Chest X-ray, PA view. Patient: 81 years old, sex F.
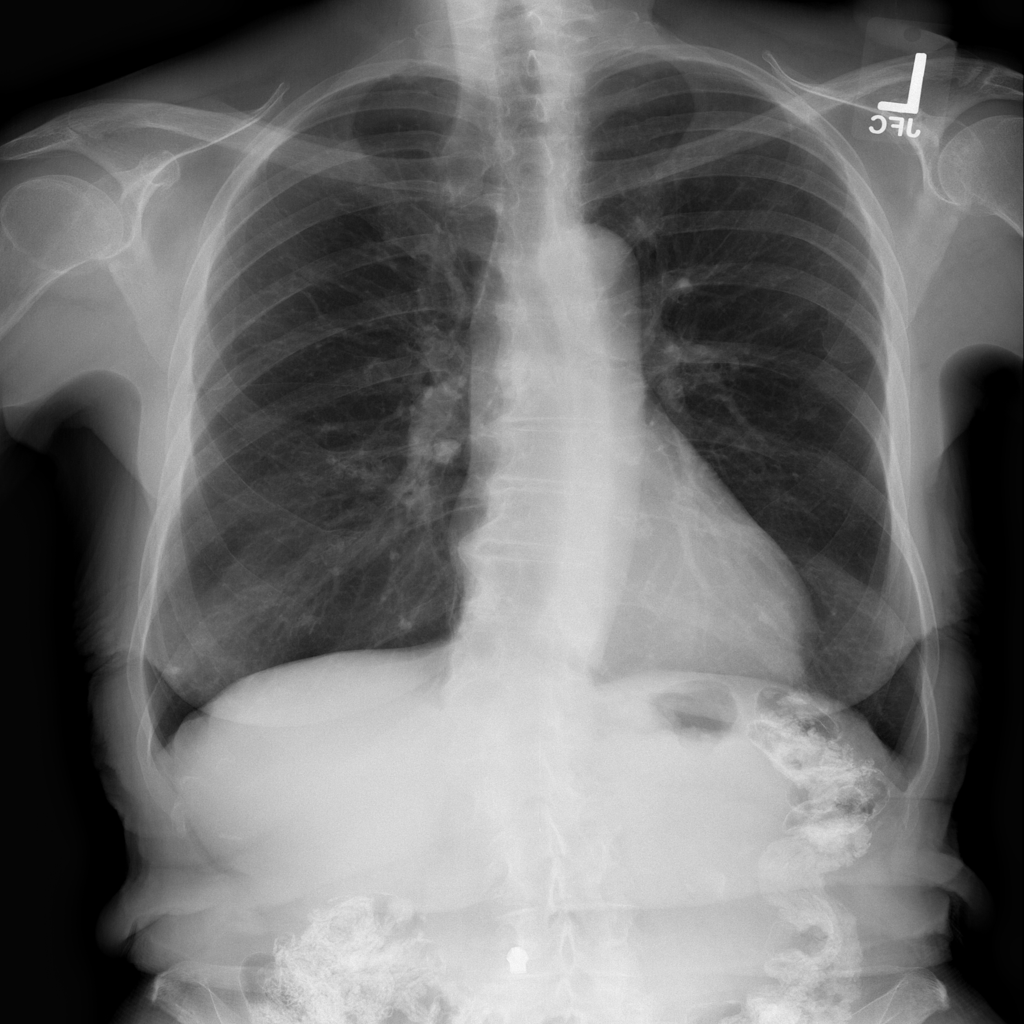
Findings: No Finding